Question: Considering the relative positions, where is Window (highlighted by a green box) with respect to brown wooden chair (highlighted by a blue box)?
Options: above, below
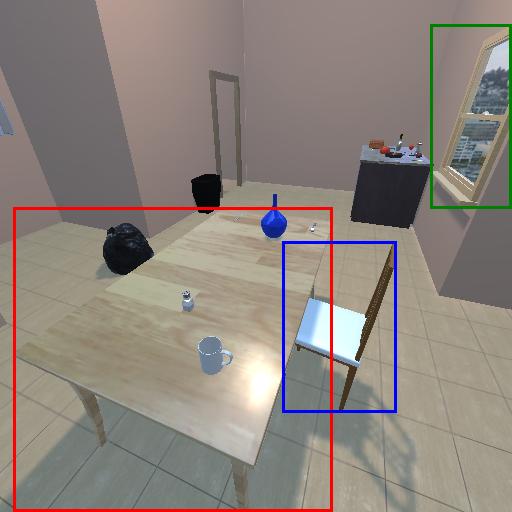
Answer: above